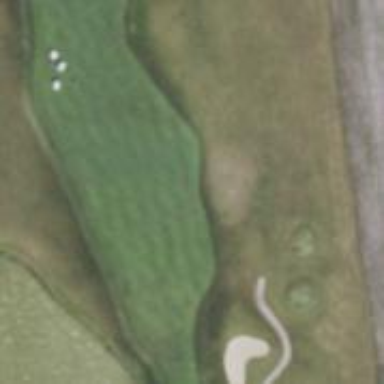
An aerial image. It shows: View of golf hole.